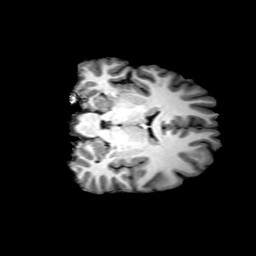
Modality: T1w
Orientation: coronal
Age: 26
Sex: male
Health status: ill